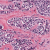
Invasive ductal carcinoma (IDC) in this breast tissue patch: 1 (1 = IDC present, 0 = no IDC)